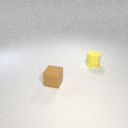
small brown rubber cube in front of small yellow rubber cylinder